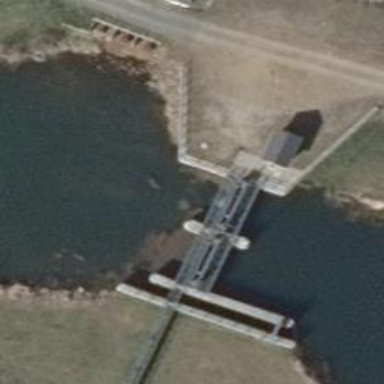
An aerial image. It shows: Weir in waterway.